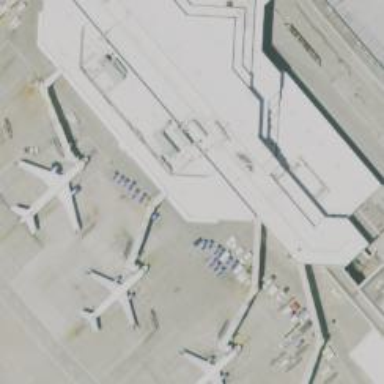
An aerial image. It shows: Airport gate.